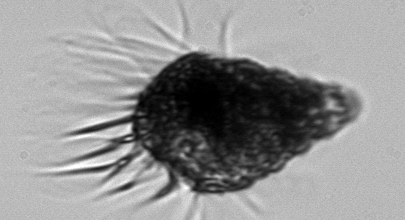
Label: Laboea_strobila